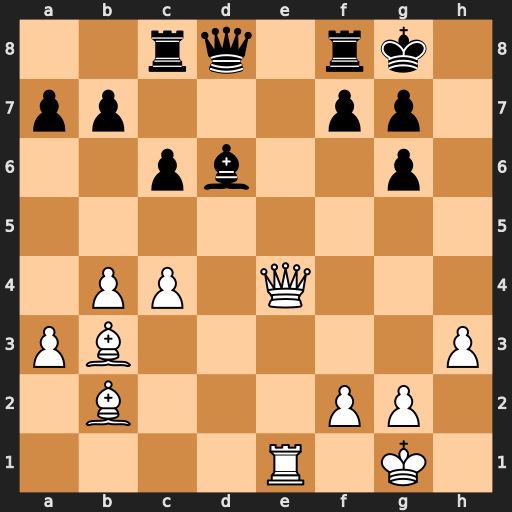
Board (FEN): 2rq1rk1/pp3pp1/2pb2p1/8/1PP1Q3/PB5P/1B3PP1/4R1K1
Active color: w
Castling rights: -
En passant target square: -
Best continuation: c5 Re8 Qxe8+ Qxe8 Rxe8+ Rxe8 cxd6